Brain MRI, modality: hrT2
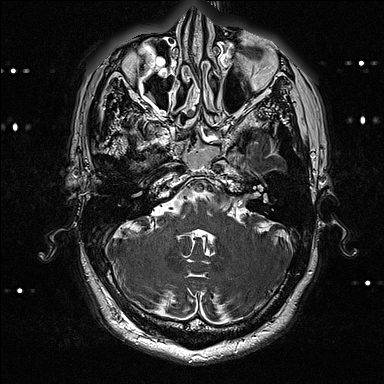